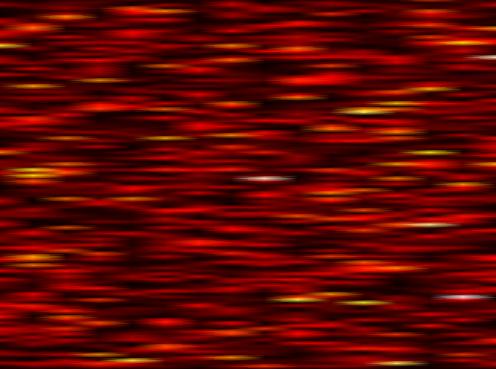
Label: FBMC